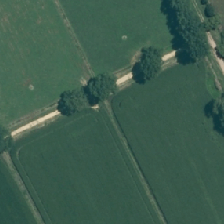
Land cover: shortrotation_cropland